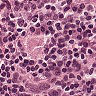
Metastatic tissue present: no